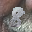
Label: 8